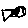
Label: fish